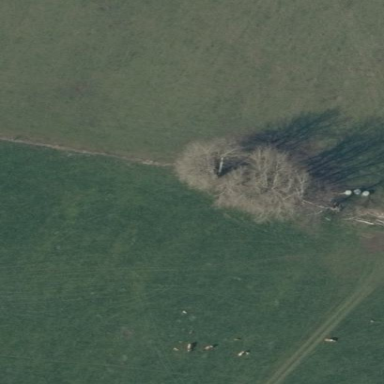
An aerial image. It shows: Deciduous broadleaved woodland.